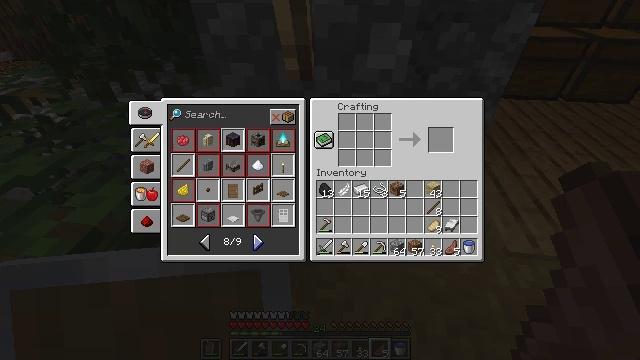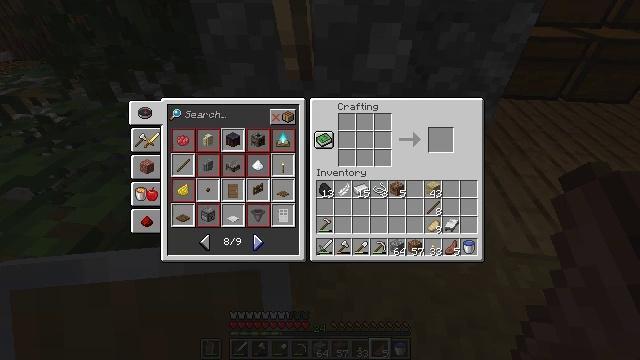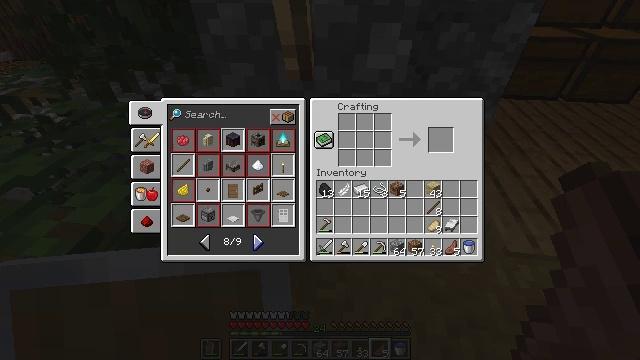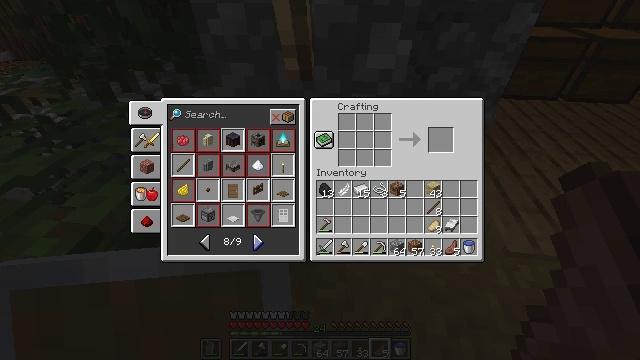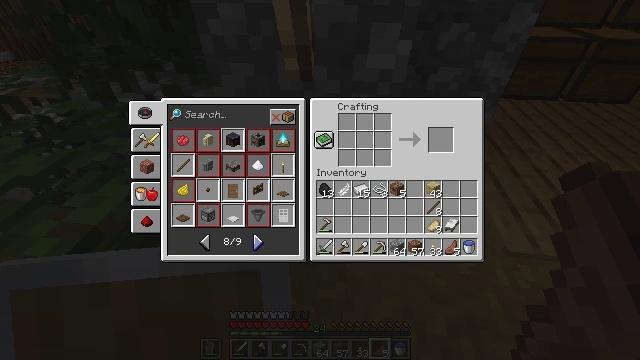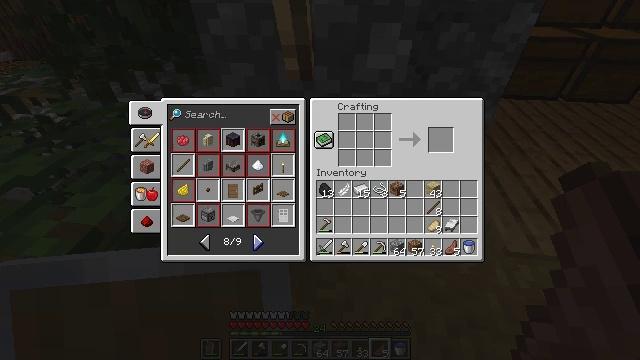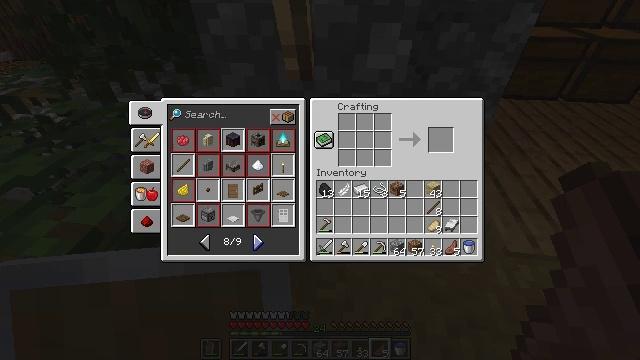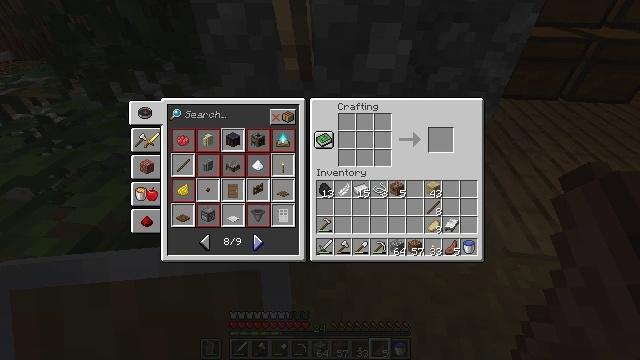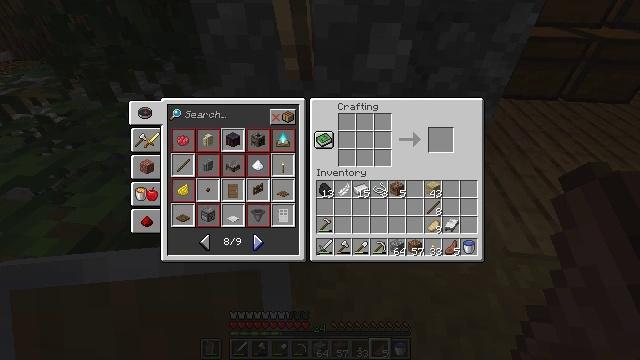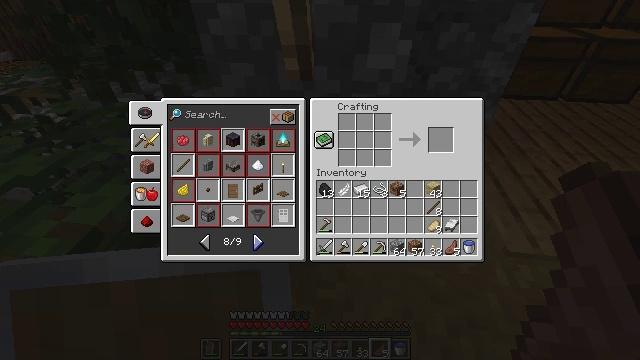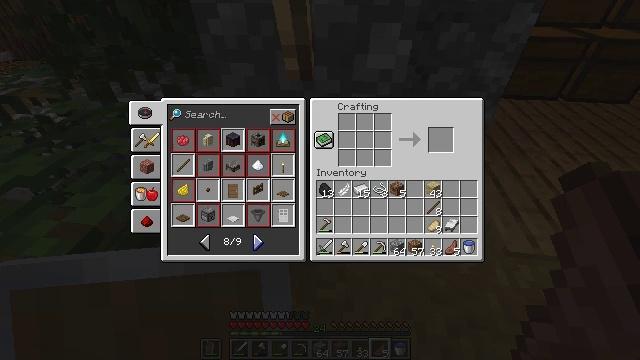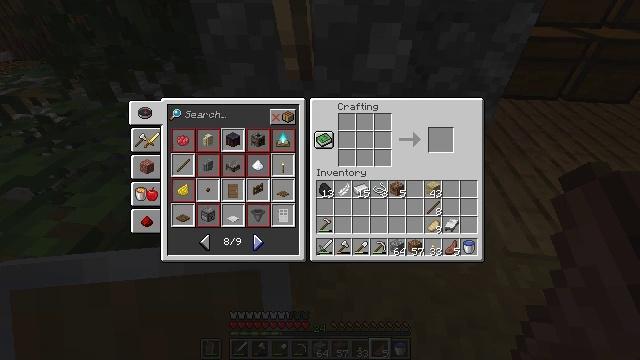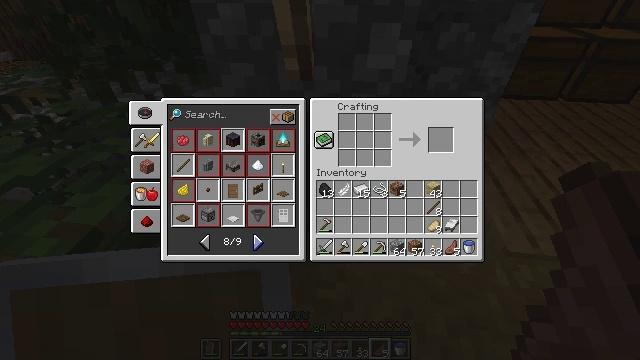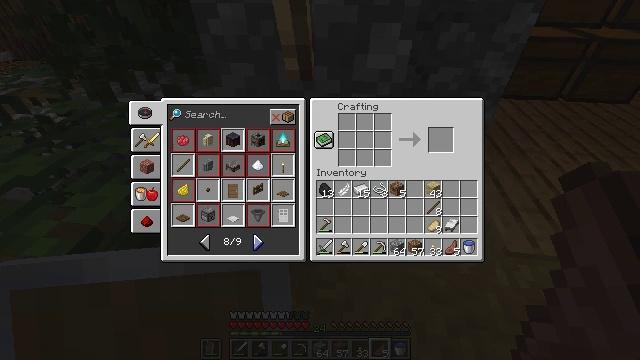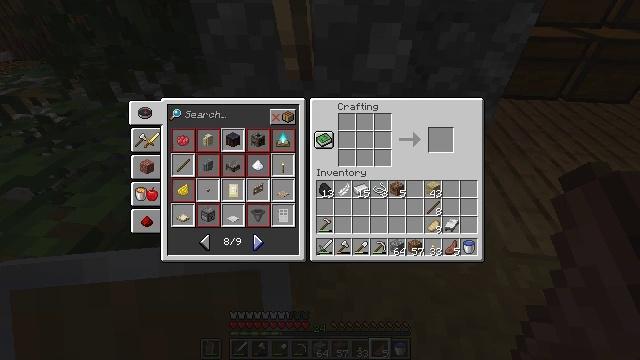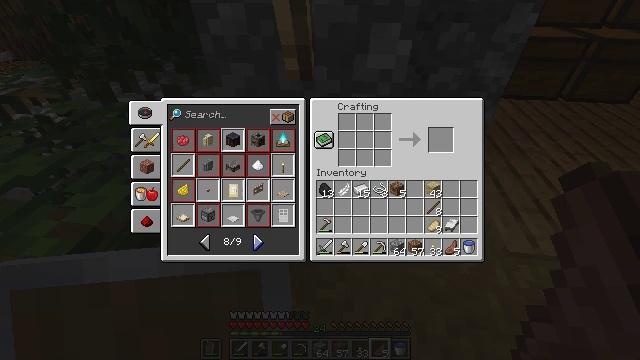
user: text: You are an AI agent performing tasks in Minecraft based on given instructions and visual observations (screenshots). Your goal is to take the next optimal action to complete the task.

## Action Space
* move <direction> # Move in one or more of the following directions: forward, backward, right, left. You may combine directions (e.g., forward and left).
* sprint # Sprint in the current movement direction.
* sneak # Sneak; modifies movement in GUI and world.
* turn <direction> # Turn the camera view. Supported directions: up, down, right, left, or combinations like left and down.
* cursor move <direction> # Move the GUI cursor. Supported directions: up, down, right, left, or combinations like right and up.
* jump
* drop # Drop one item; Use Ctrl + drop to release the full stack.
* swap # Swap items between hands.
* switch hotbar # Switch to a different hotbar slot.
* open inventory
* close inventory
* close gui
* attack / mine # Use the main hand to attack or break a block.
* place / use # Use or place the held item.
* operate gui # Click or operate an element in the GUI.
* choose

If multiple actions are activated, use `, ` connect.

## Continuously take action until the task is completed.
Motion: motion action
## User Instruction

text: Put iron, stick, and plank in the crafting grid to craft a tripwire hook.
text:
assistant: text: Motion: no_op
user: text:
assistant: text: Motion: no_op
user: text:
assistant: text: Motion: no_op
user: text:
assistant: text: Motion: no_op
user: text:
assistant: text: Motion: no_op
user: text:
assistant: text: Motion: no_op
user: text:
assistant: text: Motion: no_op
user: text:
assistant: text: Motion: no_op
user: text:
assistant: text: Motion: no_op
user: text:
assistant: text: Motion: no_op
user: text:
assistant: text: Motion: no_op
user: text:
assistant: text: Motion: no_op
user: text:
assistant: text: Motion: no_op
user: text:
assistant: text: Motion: no_op
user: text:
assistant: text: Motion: no_op
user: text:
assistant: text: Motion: no_op
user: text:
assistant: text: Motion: operate gui
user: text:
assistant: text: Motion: operate gui
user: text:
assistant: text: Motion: operate gui
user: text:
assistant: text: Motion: no_op
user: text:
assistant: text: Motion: no_op
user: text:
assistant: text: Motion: no_op
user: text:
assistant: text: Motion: no_op
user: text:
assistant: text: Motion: no_op
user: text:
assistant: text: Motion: no_op
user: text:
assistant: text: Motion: no_op
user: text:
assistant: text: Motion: no_op
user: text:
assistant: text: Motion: no_op
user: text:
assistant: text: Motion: cursor move left and up
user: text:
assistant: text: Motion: cursor move left and up